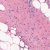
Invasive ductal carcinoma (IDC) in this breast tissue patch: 0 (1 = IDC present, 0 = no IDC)